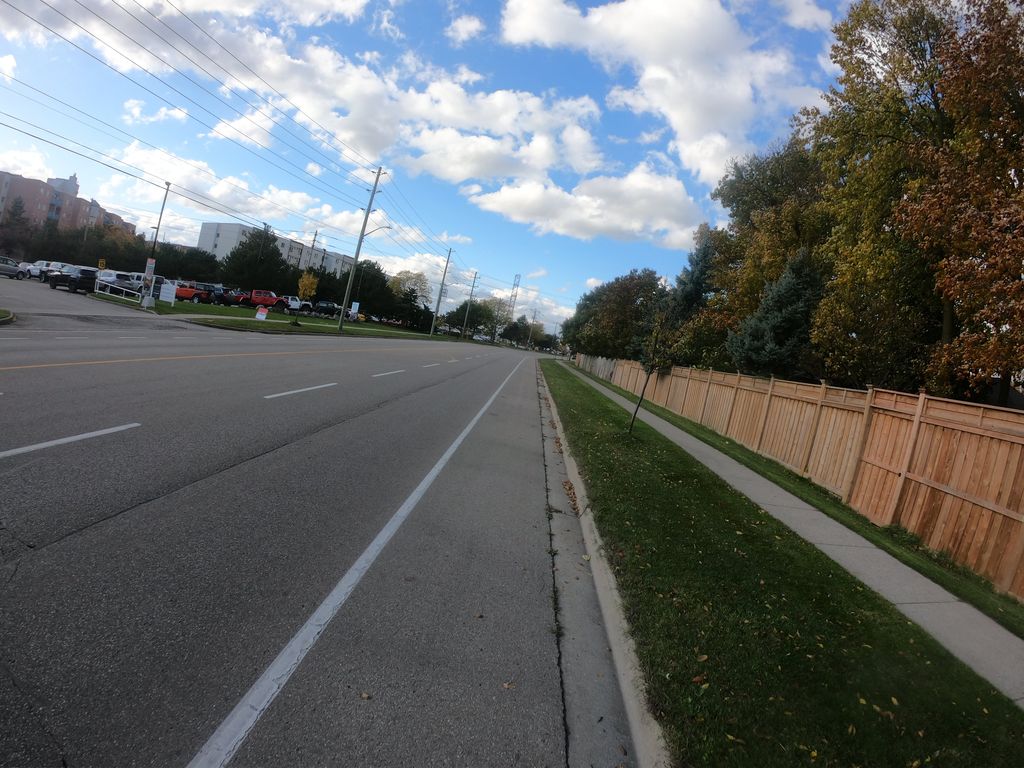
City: kitchener-waterloo